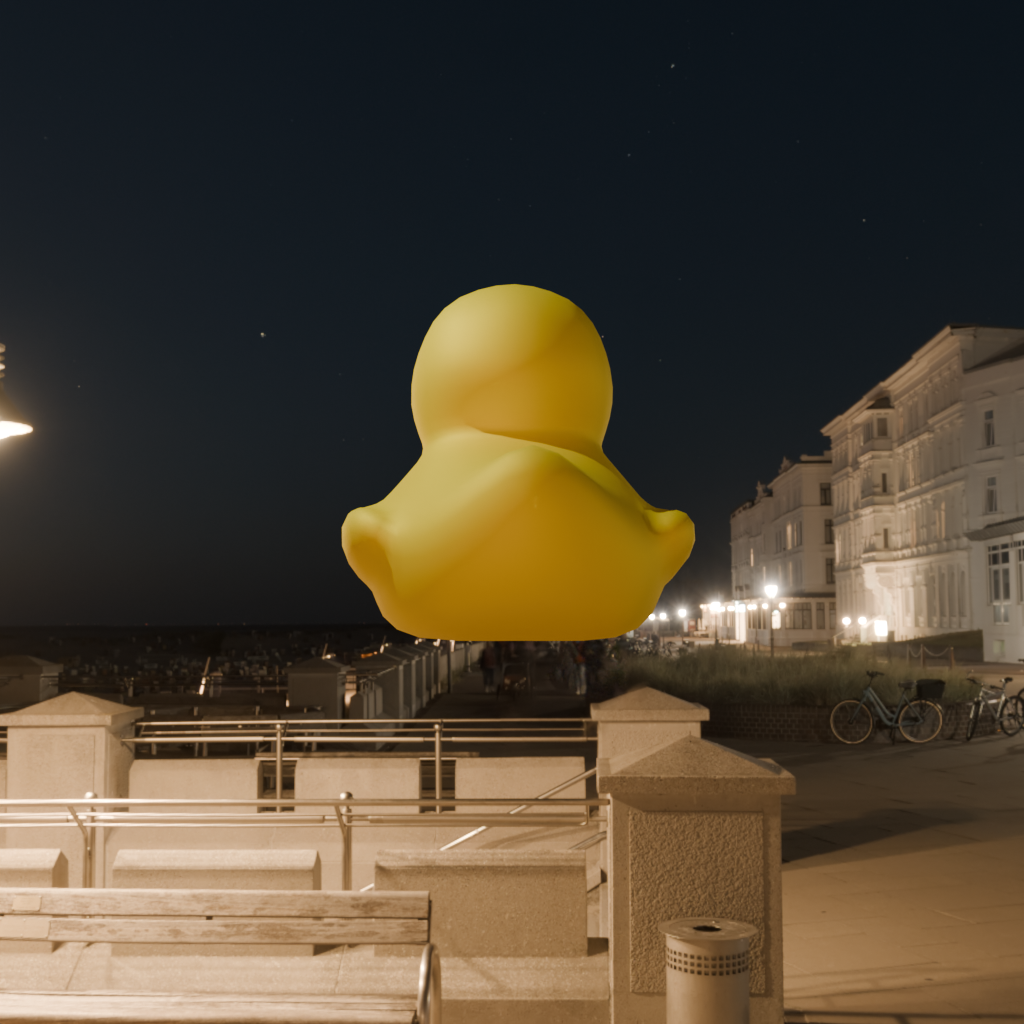
an image of a yellow rubber duck seen from <back> in a coastal promenade at night illuminated with streetlights and ocean view.